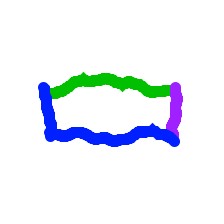
Shape: rectangle